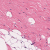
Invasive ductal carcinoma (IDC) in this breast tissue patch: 0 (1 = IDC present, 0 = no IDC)